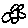
Label: flower